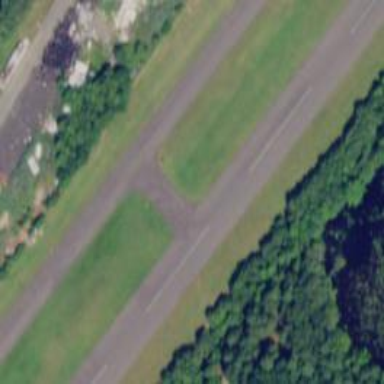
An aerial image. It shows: Image of taxiway at airport.